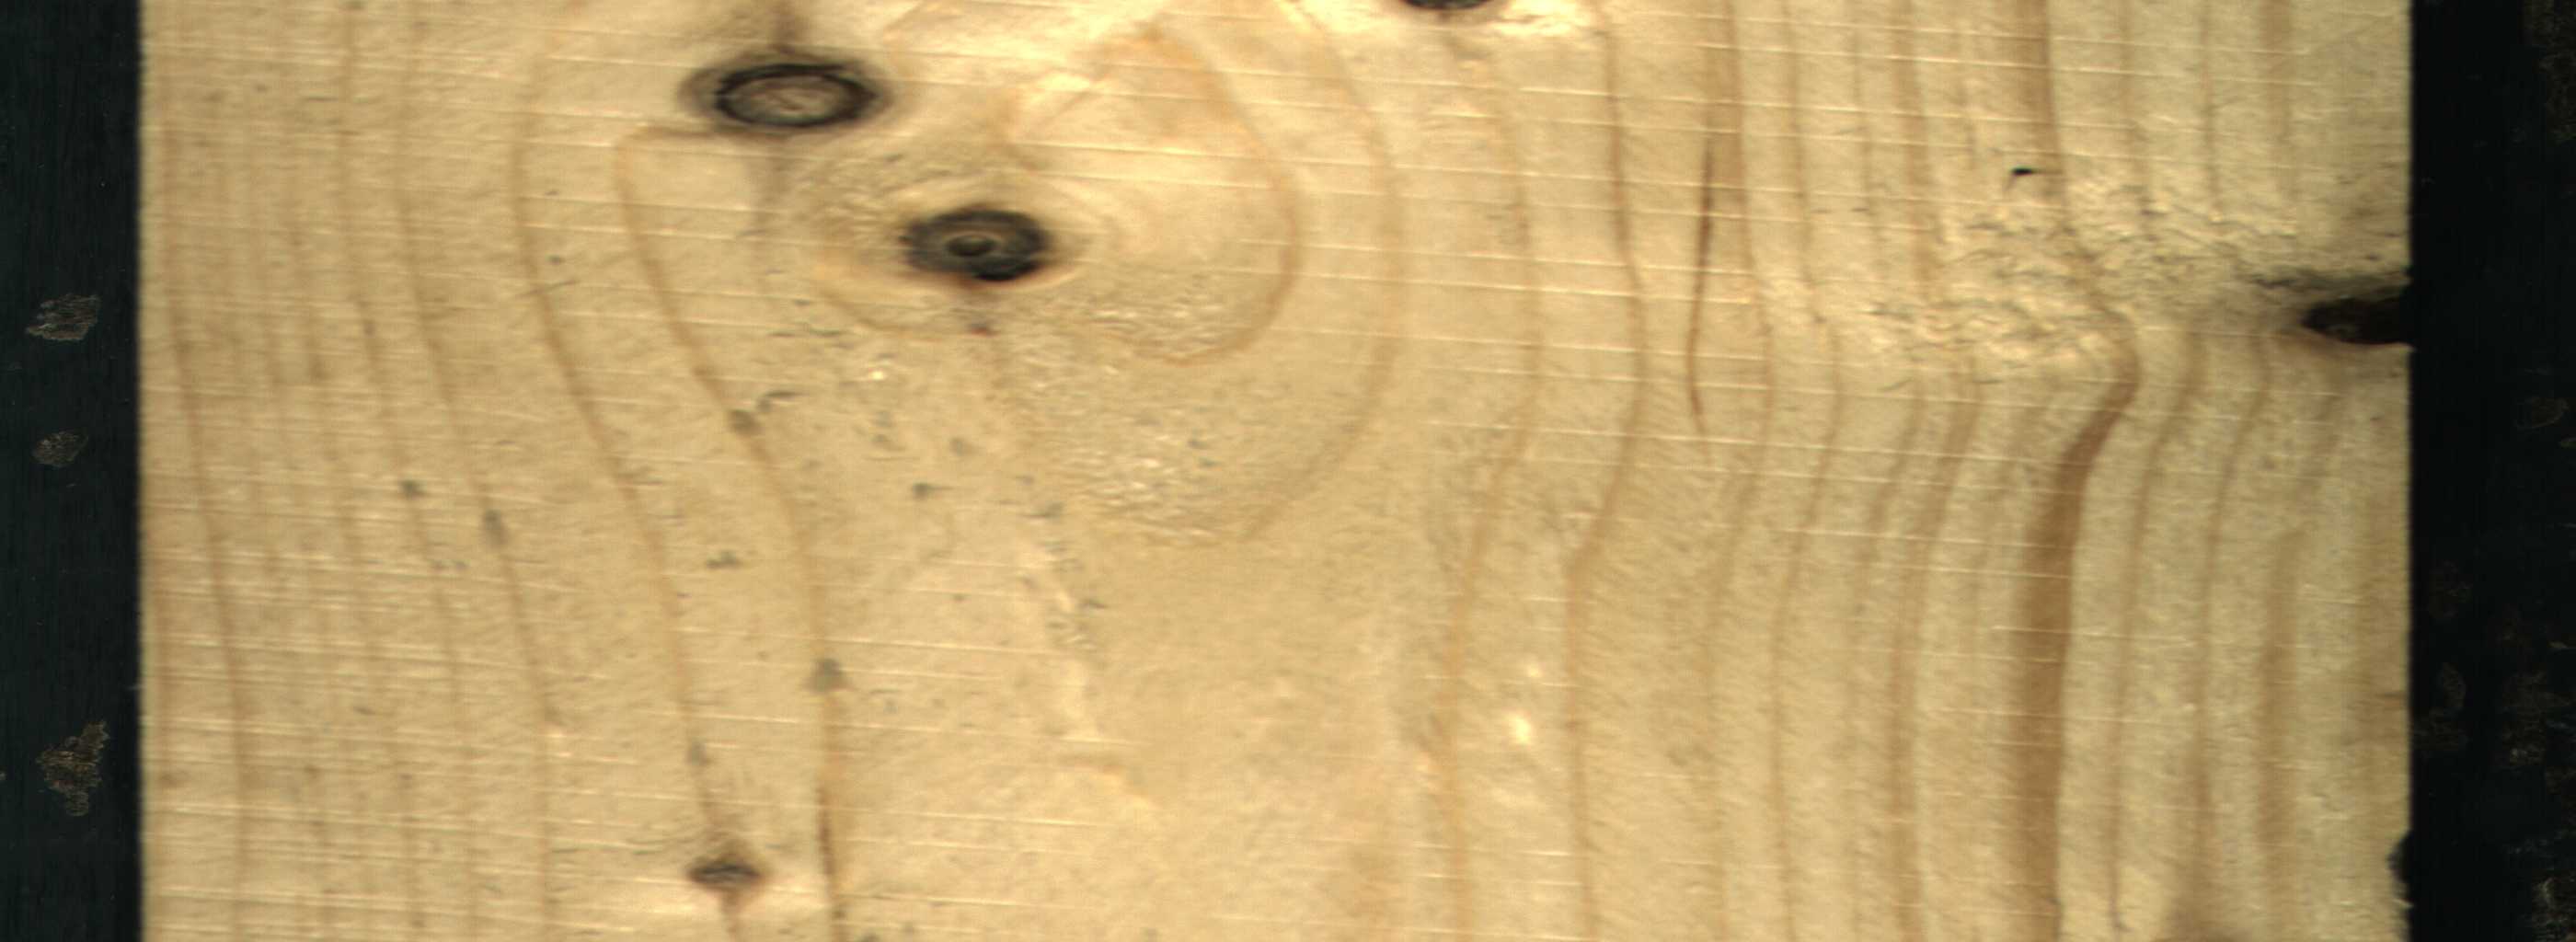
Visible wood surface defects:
Knot_missing
Dead_Knot
Dead_Knot
Live_Knot
Live_Knot